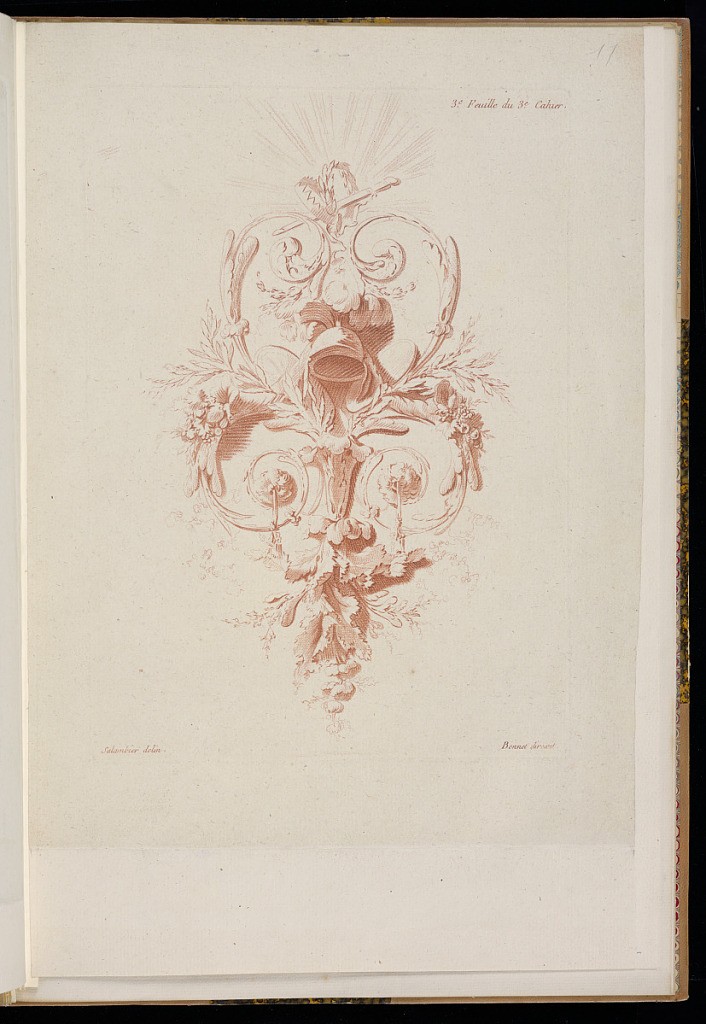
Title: Ornamental Trophy Design
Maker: Henri Sallembier, French, ca. 1753 - 1820
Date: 1775–76
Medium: Etching and engraving (crayon manner) in red ink on paper
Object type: Print
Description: Ornamental trophy design with scrolling arabesque motifs, scrolling leaves, cornucopia of fruit, a helmet with feathers, foliate branches, crowns, and sun rays. The plate is numbered and signed.